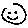
Label: smiley face